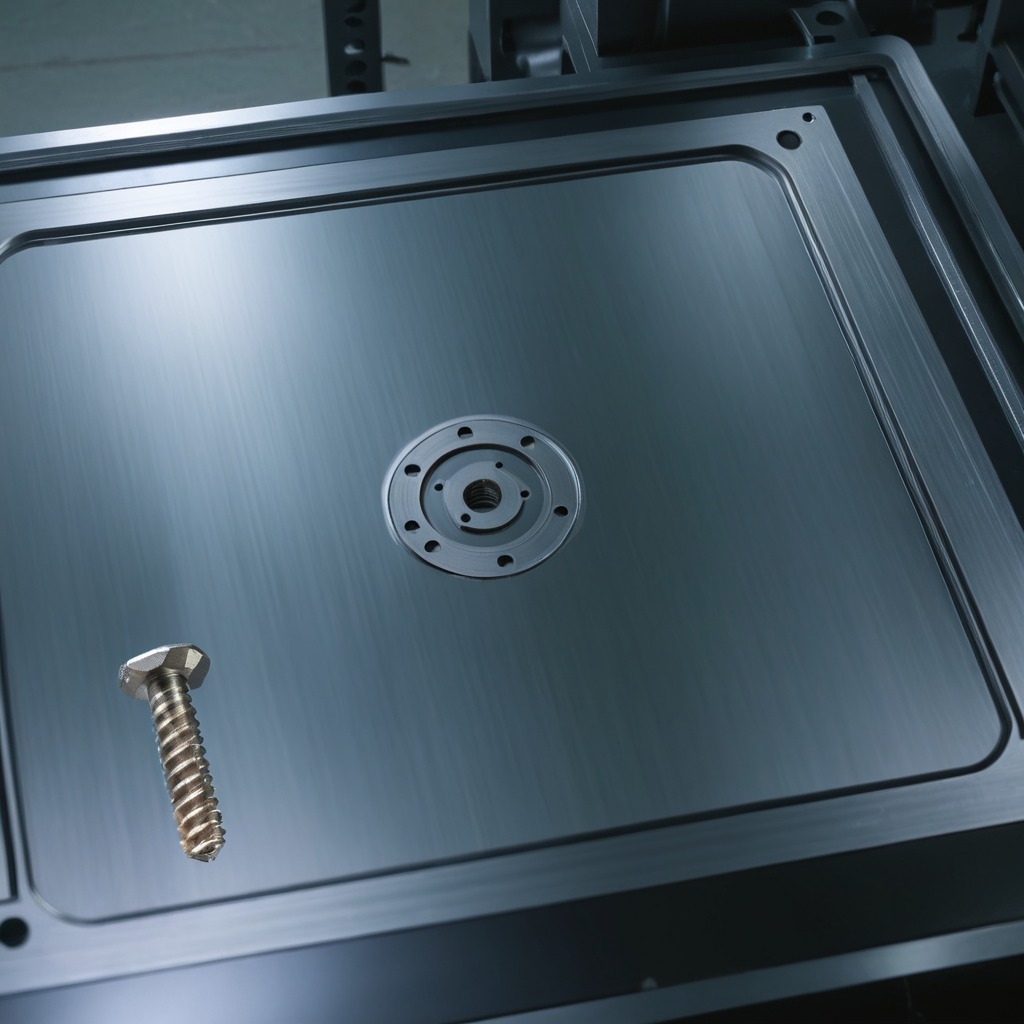
A metal screw is lying on a metal table in a machine shop under fluorescent lights.